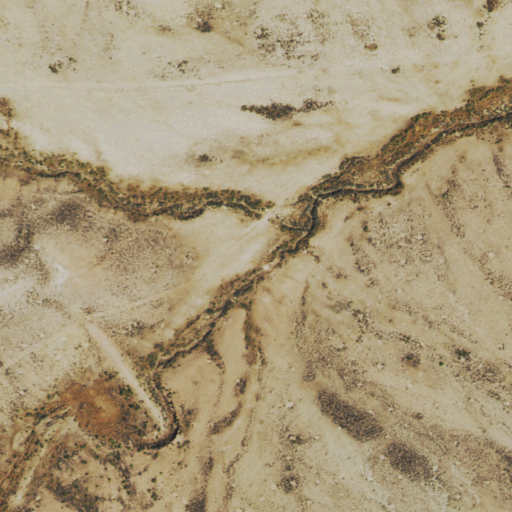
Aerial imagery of valley in Colorado named Beaver Slide Draw containing only shrub